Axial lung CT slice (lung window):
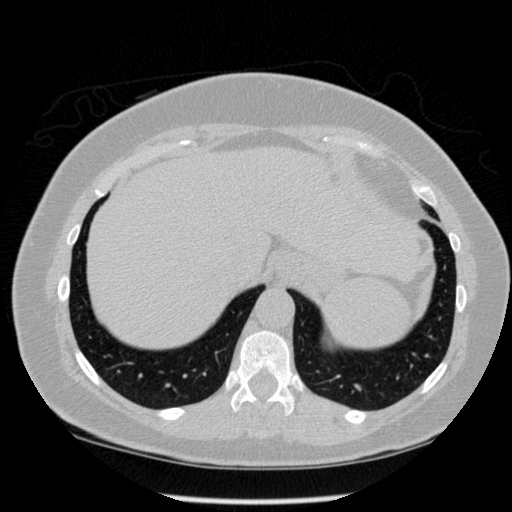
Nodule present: no